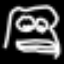
Label: frog